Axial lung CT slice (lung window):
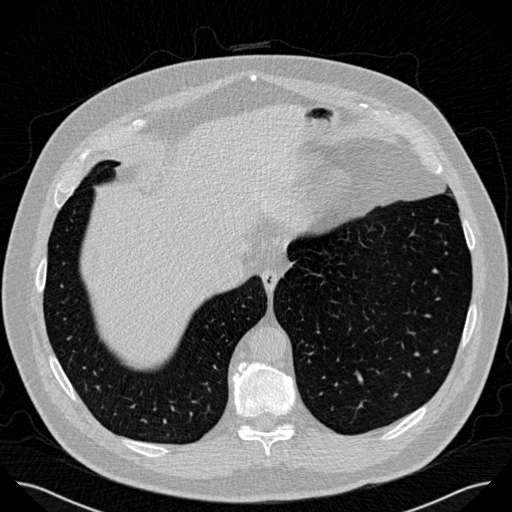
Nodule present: no